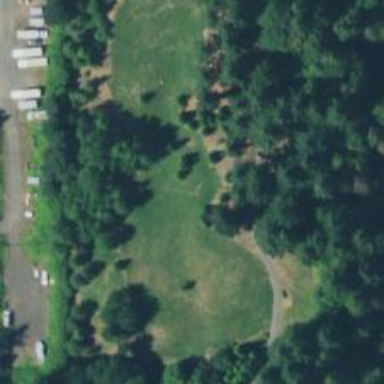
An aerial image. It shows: Disc golf hole.